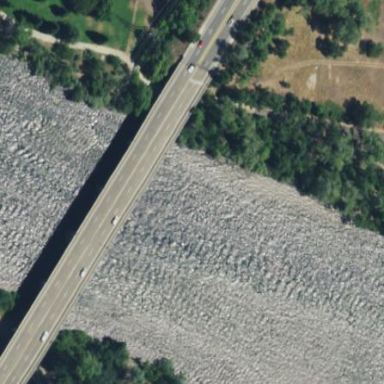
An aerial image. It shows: Man-made bridge.